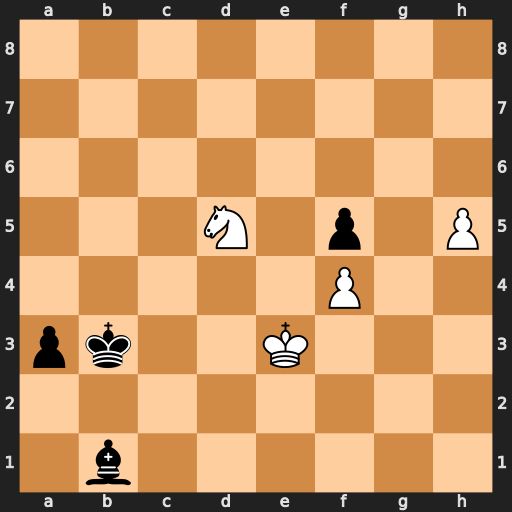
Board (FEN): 8/8/8/3N1p1P/5P2/pk2K3/8/1b6
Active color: w
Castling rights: -
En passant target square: -
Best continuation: Nc3 Kxc3 h6 Kc4 h7 a2 h8=Q